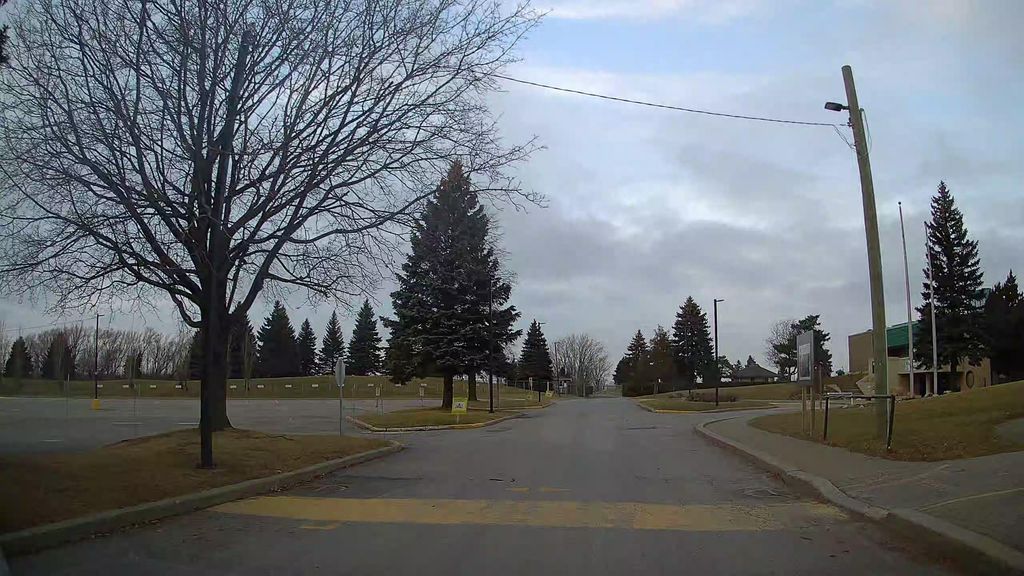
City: montreal